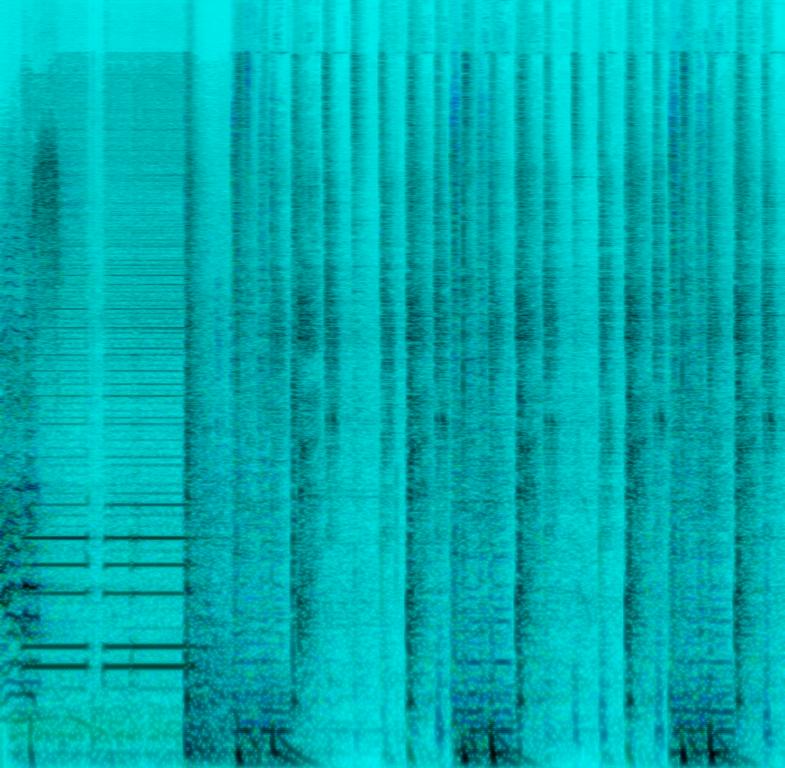
This song is an instrumental. The tempo is slow with vigorous drumming, keyboard and electric guitar harmony,beatboxing and the sound of a car horn .The song is vibrant, punchy, vigorous and upbeat with a dance groove. This song is a Pop Hit.